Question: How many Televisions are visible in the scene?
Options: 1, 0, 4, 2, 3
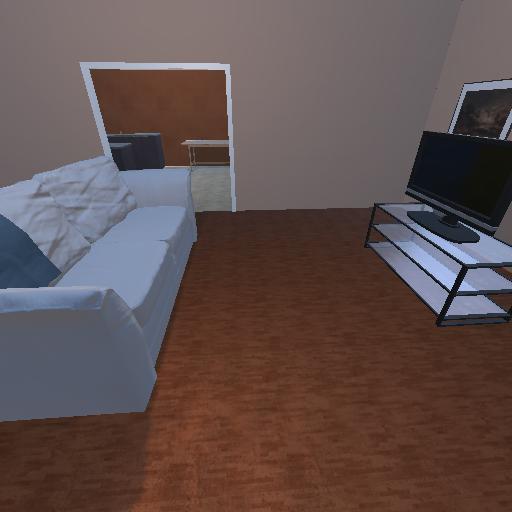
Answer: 1